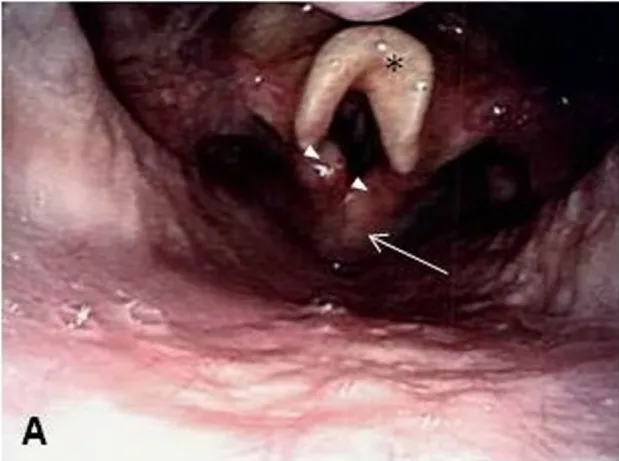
Laryngoscopy confirmed the diffuse enlargement of the cricoid cartilage with circumferential subglottic narrowing. (A) The epiglottis (black asterisk), arytenoid cartilages (white arrow heads), and enlarged cricoid cartilage (white arrow).
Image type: endoscopy (airway_endoscopy)